Field crop: tomato
Growth stage: 2
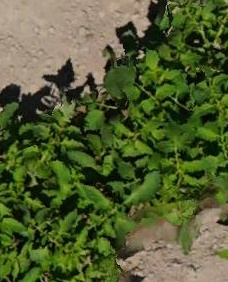
Species: tomato